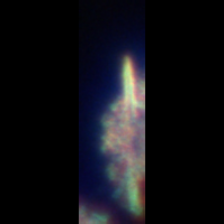
Taxon: Diatom_aggregate
Group: Diatoms